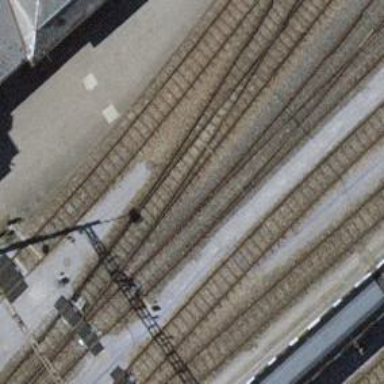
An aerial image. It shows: Railway switch.